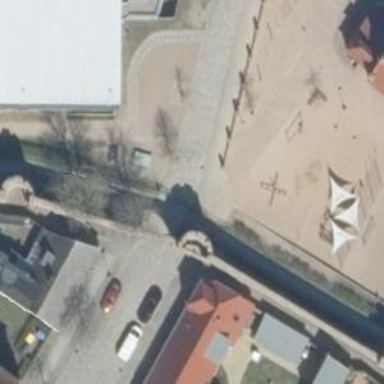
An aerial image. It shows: Historic attraction - city walls.